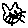
Label: cat